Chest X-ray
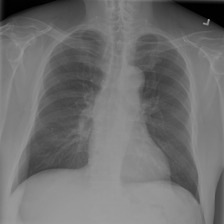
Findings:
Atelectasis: negative
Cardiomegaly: negative
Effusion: negative
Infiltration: negative
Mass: negative
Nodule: negative
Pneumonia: negative
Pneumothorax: negative
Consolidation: negative
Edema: negative
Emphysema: negative
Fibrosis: negative
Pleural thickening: negative
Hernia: negative